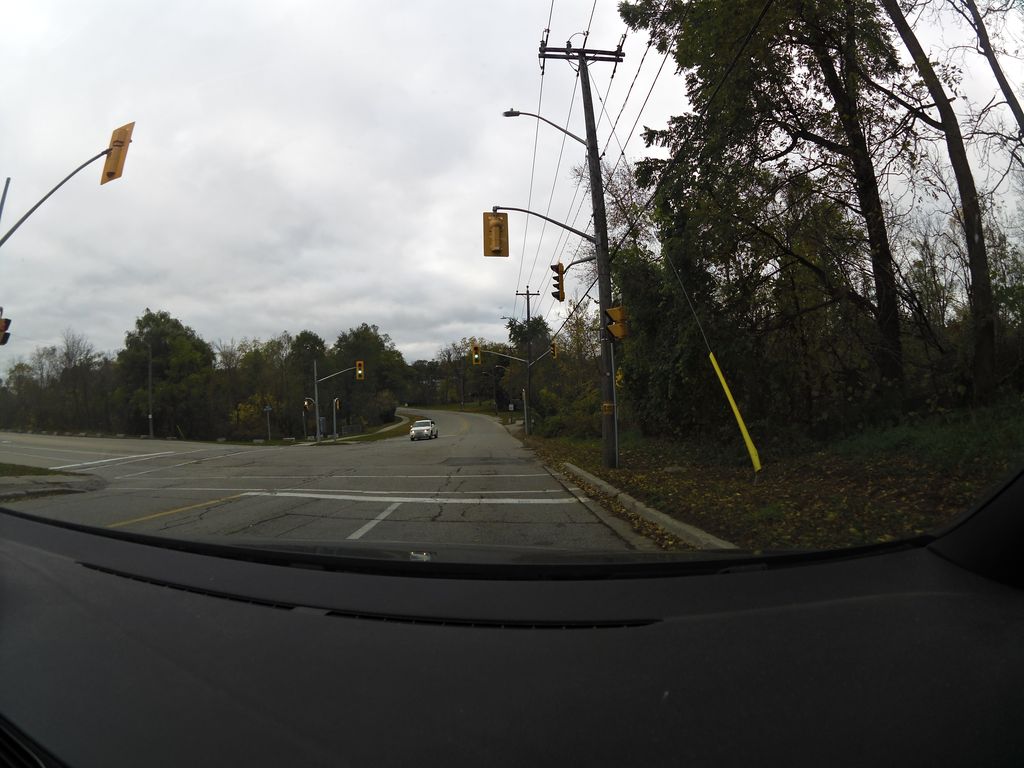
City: kitchener-waterloo